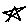
Label: star